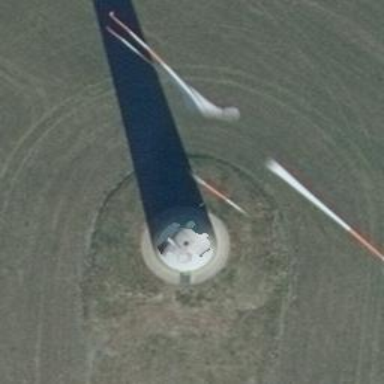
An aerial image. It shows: Wind generator powered by horizontal-axis wind turbine.